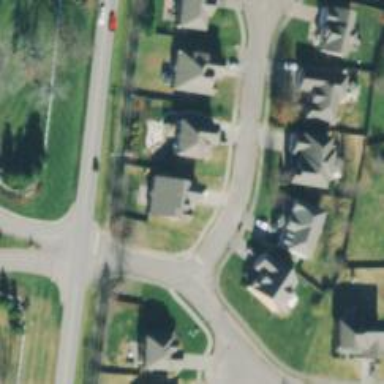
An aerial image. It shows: Residential road with asphalt surface and detached sidewalk.